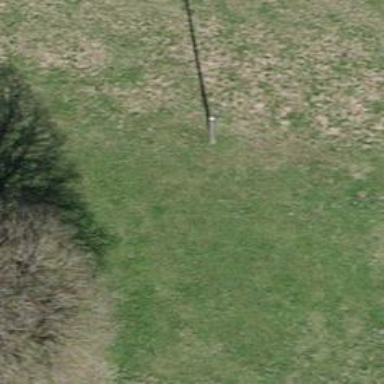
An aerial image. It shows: Minor power line.